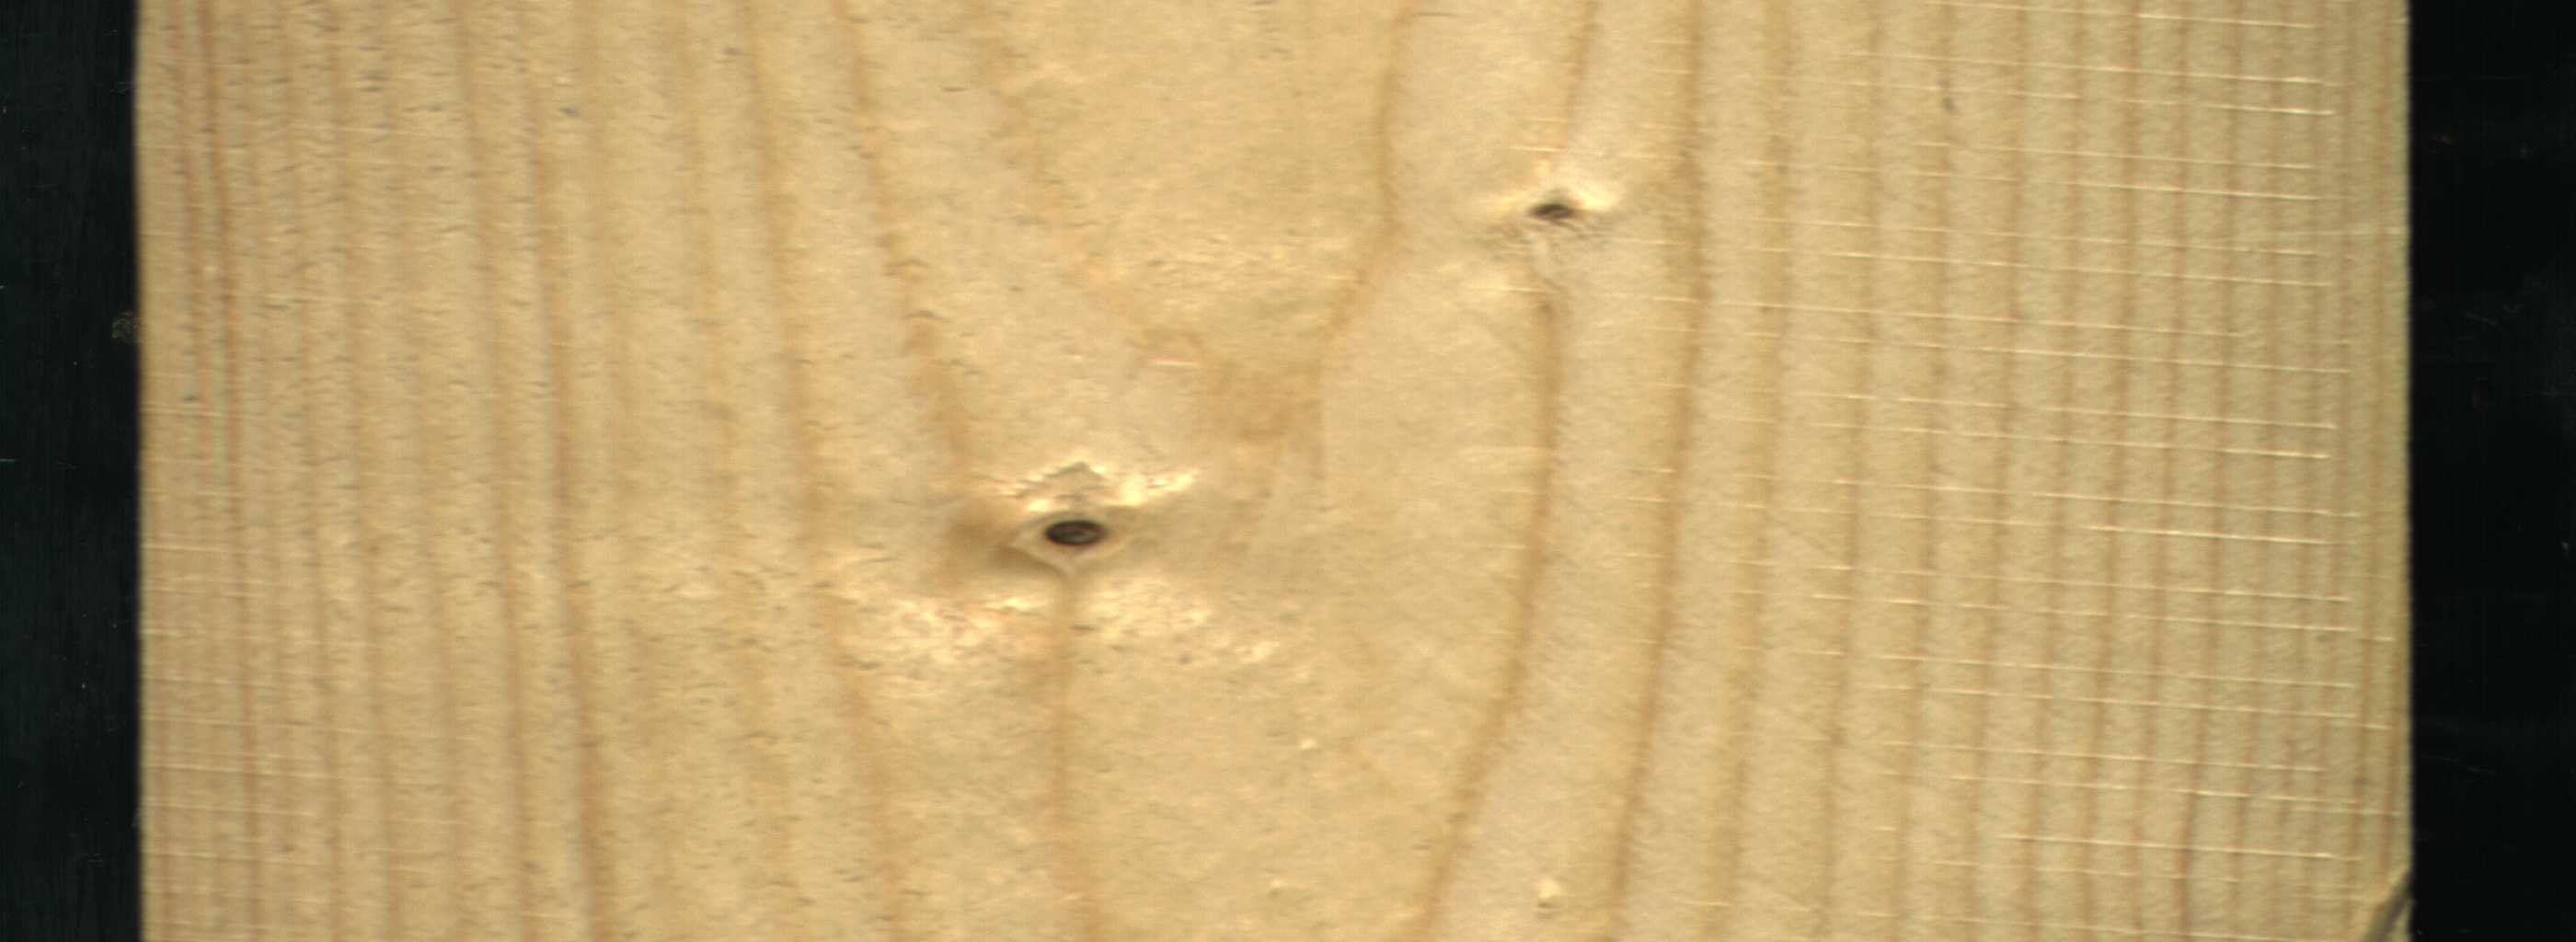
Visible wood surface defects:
Dead_Knot
Live_Knot